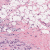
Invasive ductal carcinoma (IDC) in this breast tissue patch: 1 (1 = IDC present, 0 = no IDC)